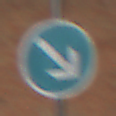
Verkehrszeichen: VorgeschriebeneVorbeifahrtRechts
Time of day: MorningAfternoon
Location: Outdoor (Suburban)
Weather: PartlyCloudy
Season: NotSpecified
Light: Natural